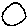
Label: circle